Question: This image is from the "Computer Organization and Design" book:

As you can see, the left-hand column is labeled as "logical operations", but the operations shown are all bitwise. Conventionally, '&&' and '||' are known as logical operators while '&' and '|' are known as bitwise operators.
They are introducing the table with the following sentences:
> It follows that operations were added to
programming languages and instruction set architectures to simplify, among other
things, the packing and unpacking of bits into words. These instructions are called
logical operations. Figure 2.8 shows logical operations in C, Java, and RISC-V.
Why do you think they write logical operators for '&' and '|'?
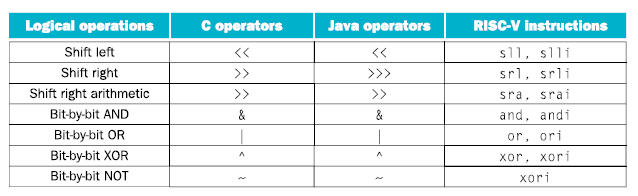
Answer: In computer-architecture terminology, operations on numbers are "arithmetic" (e.g. add/sub/mul/div).
Operations on bits are often called "logical" or "logic instructions" . (Arithmetic right shift, shifting in copies of the sign bit, is usually grouped with other shifts as a logic aka bitwise operation.)
For example, in the Wikipedia <URL> article, the editor who wrote it says the opcode "".
Agner Fog's <URL>.
CPUs don't have "logical" operations in the sense of C and Java's '&&' or '||' (not even for integer inputs without considering the short-circuit eval), so
The computer architecture usage is older, I assume.
---
Your book isn't saying that '&' in C or Java is a "logical operat", but it is saying that an 'and' instruction performs a "logical operat" in the computer-architecture sense of the word. The corresponding C and Java operator is the bitwise '&' operator.
Machine code doesn't have operators, just instructions. (Assembly language has operations on assemble-time constants, like 'andi x1, x2, (1<<4)-1' as an alternate way of writing 'andi x1, x2, 0x0f'. But this is purely a feature of an assembler, and not something an ISA reference manual will discuss.)
---
Usage citations from random tutorials or guides that came up when I googled 'computer architecture logical operations'
- <URL>